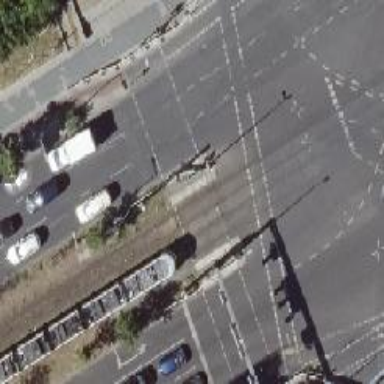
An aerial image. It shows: Footway located on traffic island.